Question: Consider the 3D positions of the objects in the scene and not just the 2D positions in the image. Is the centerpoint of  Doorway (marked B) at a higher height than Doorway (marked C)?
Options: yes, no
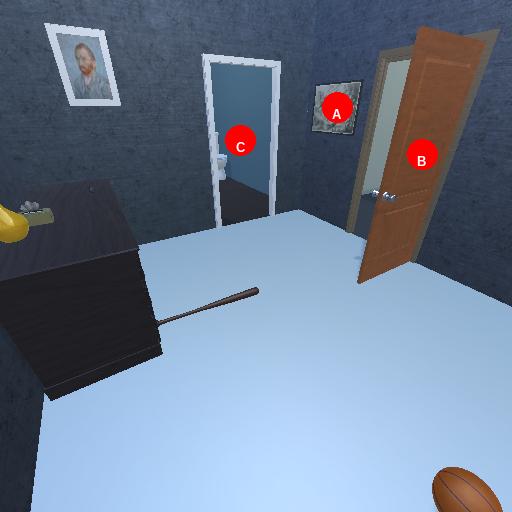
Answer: yes